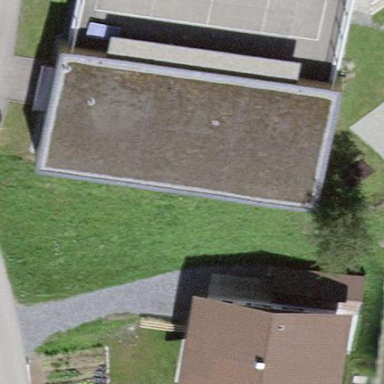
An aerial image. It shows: School building.